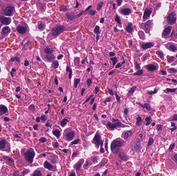
Tumor epithelial tissue: yes
Tumor-associated stroma tissue: yes
Normal tissue: no